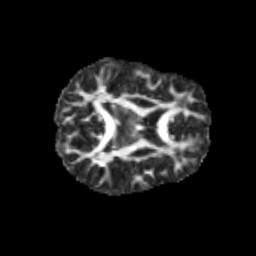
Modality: FA
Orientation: axial
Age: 11
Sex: female
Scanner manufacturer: siemens
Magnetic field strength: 3 T
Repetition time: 3.8 s
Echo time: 0.07 s